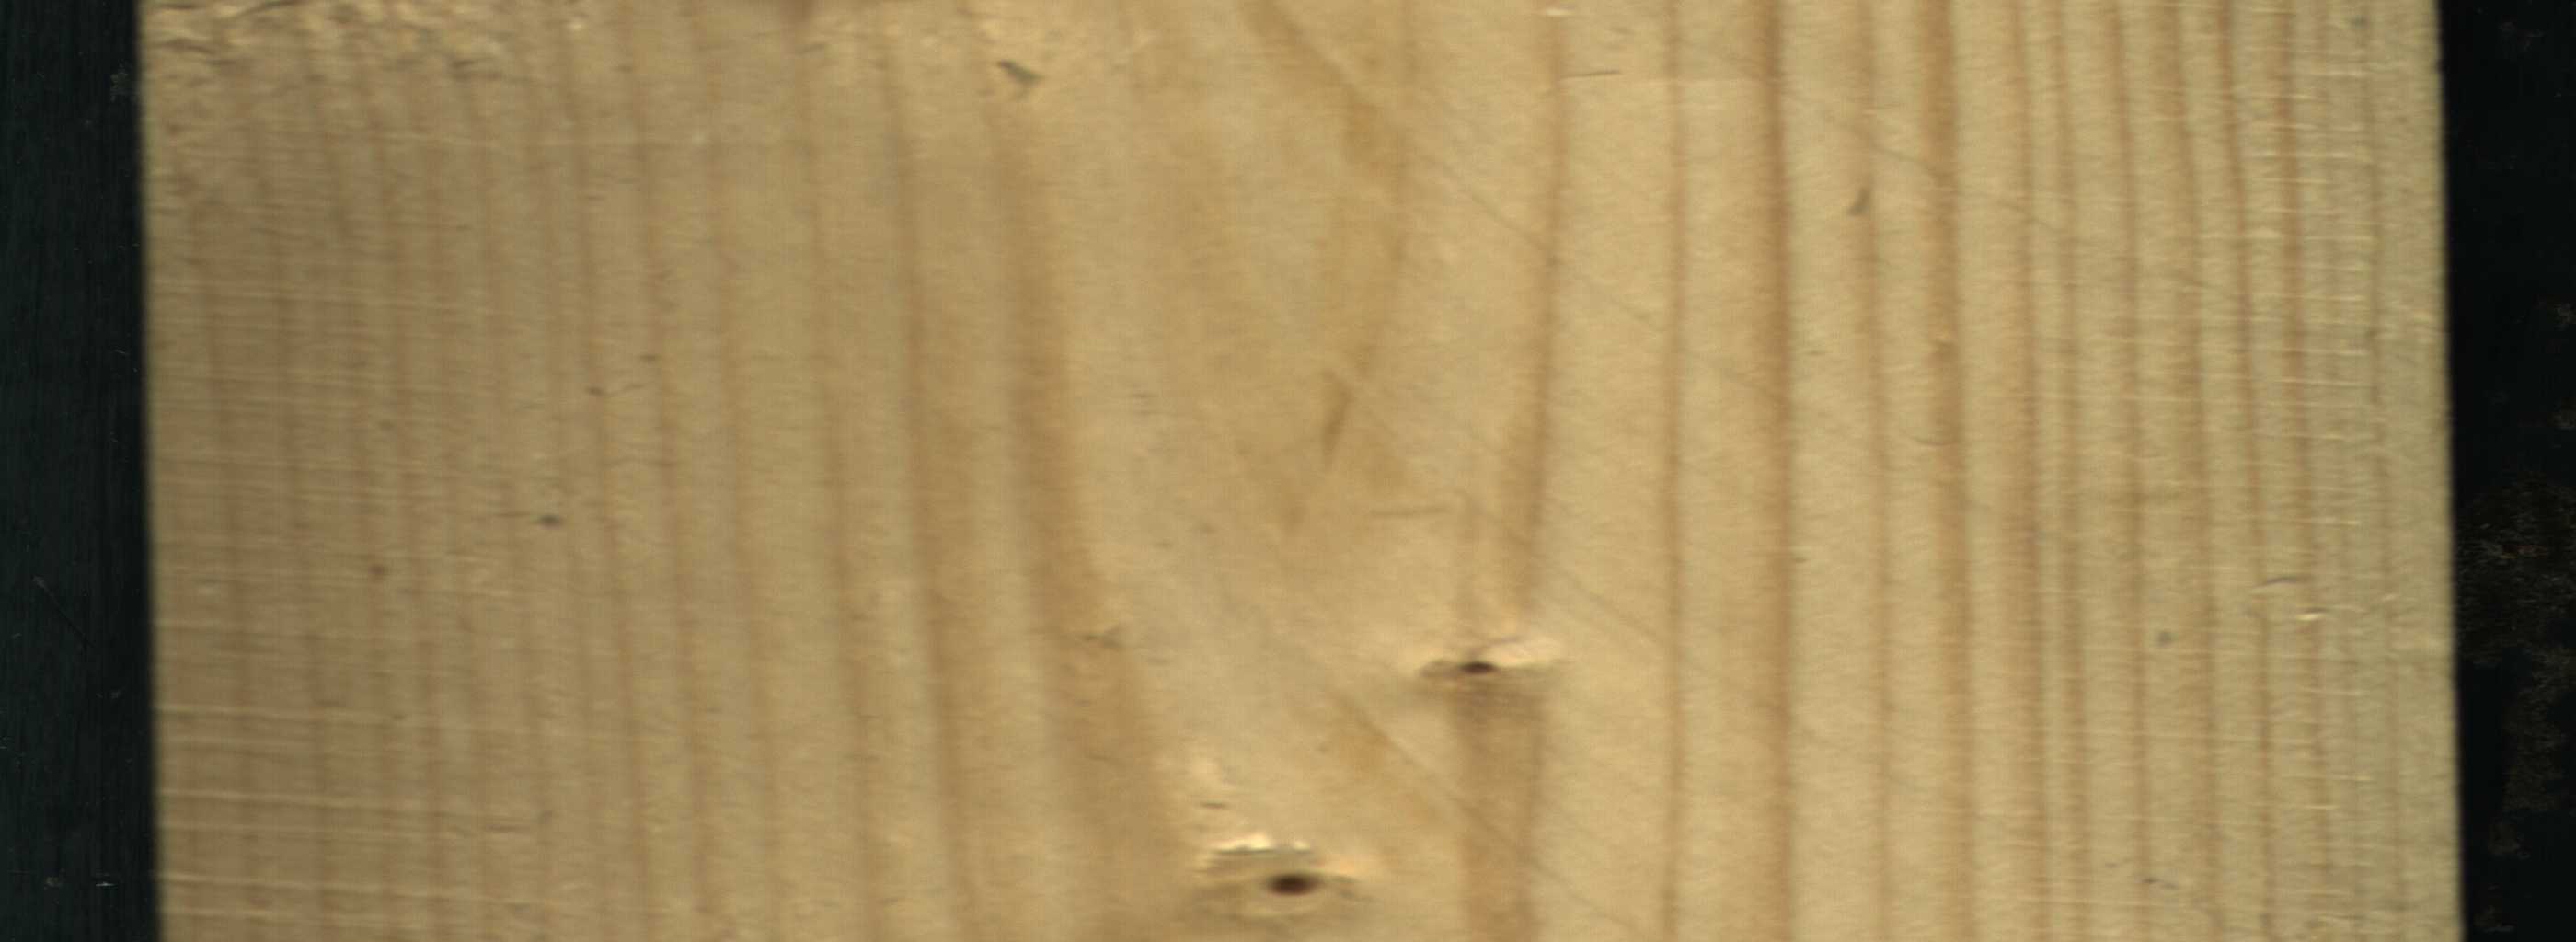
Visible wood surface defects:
Live_Knot
Live_Knot